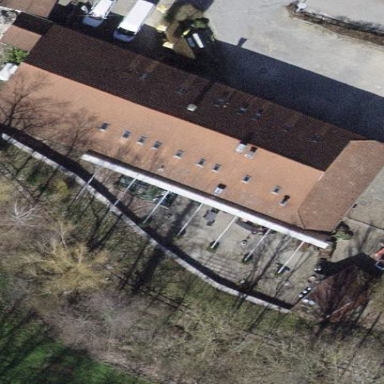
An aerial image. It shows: View of roof of building.